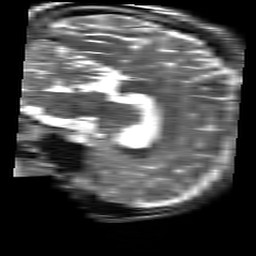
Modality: T2w
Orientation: sagittal
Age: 26
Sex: male
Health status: healthy
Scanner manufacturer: siemens
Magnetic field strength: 3 T
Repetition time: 4.01 s
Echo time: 0.116 s